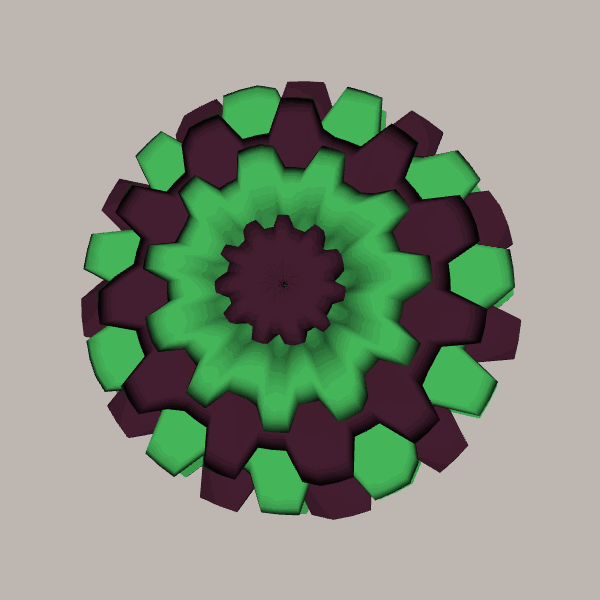
Background: light